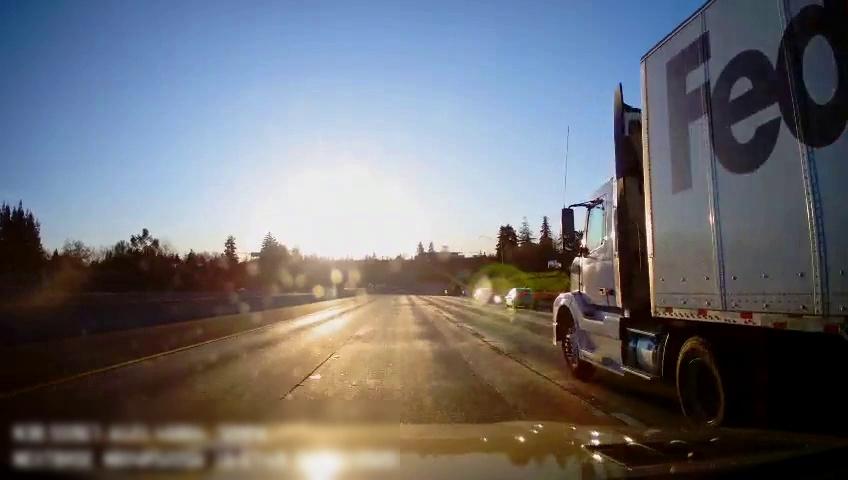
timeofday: Day
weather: Sunny
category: Drivable Space
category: Vehicles | Car
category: Vehicles | Truck
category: Vehicles | Car
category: Lanes | Alternate Lane
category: Lanes | Current Lane
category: Lanes | Current Lane